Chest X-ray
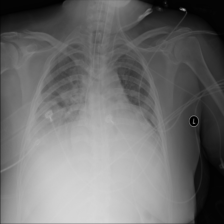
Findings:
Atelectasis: negative
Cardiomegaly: negative
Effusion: positive
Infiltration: positive
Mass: negative
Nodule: negative
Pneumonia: negative
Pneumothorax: negative
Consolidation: negative
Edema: negative
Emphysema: negative
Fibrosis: negative
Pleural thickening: negative
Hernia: negative